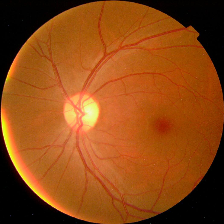
Diabetic retinopathy grade: No DR